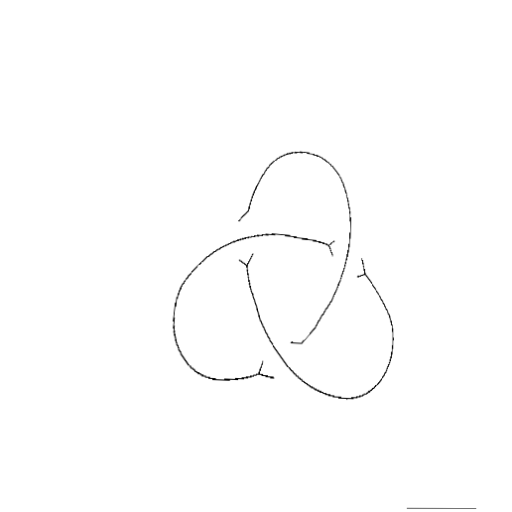
Crossing number: 3